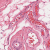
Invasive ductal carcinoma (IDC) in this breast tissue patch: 0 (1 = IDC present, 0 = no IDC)